Question: Recently I have upgrade enterprise magento to 1.13.0.2. Also set up payment gateway as it is mandatory.We are using cybersource payment gateway. On checkout page shows an error 'This payment method is currently unavailable'.

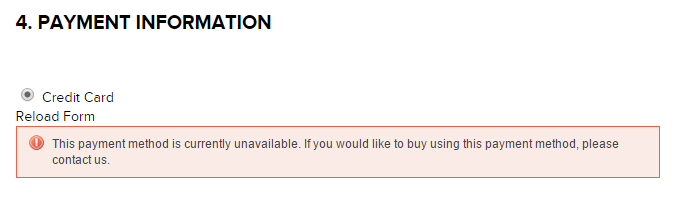
Answer: This might cause by following reasons;
1) Ips are not allowed
2) If its in stage/test server, this issue may come if the site is password protected
3) SSL is not properly installed or have error(If ssl is using)
Before checking above points make sure you have added correct merchant_id and transaction key;
php tools/merchant.php -i your_merchant
My issue was due to #2.